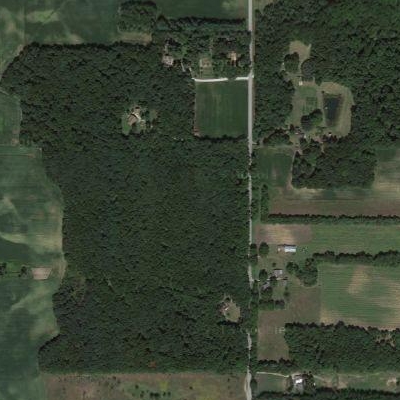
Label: eForest